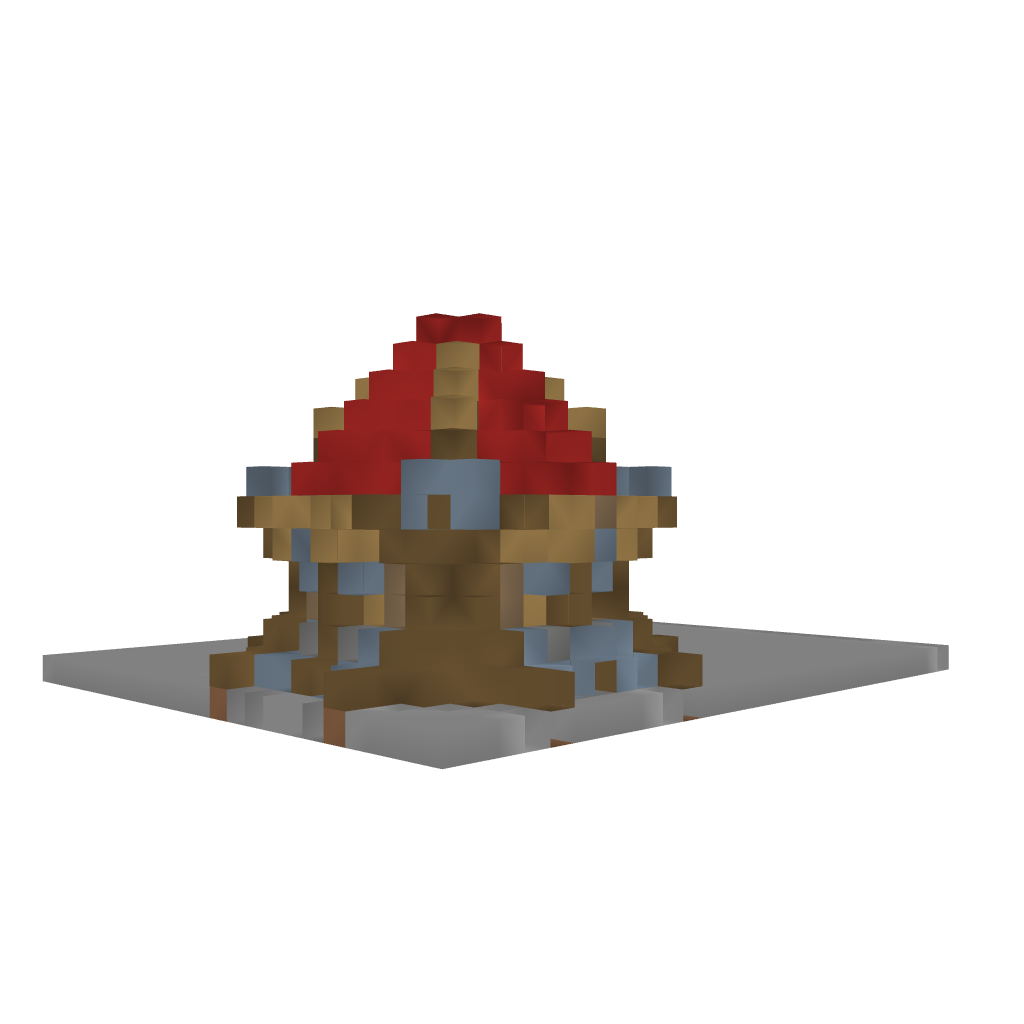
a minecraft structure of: Orc Hut My _Kingrazor_